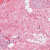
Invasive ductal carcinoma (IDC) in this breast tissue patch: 0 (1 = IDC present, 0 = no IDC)